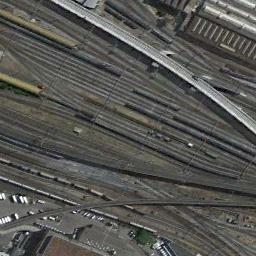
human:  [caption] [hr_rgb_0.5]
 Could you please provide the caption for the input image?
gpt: There are two trains passing by in the picture .

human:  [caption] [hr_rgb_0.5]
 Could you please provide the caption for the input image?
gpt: Several buildings of different shapes are beside the railway .

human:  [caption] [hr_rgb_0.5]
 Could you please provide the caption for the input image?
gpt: The railway is on the bare land next to some houses .

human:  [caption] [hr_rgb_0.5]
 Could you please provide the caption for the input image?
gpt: These staggered railways have some trains on the tracks .

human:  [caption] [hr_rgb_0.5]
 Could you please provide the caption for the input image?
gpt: There are some trains on the railway .